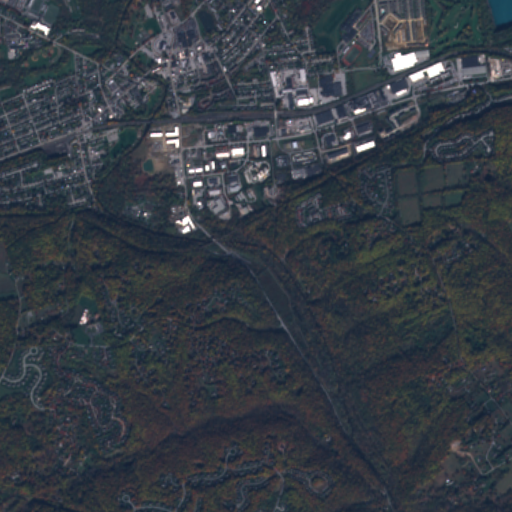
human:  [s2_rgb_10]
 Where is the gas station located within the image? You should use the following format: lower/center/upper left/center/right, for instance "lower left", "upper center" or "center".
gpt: The gas station is located in the upper left of the image.
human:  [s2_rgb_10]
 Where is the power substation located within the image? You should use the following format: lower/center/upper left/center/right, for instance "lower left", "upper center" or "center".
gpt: The power substation is located in the upper center of the image.
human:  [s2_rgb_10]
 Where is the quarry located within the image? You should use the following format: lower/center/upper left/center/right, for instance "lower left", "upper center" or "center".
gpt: The quarry is located in the upper right of the image.
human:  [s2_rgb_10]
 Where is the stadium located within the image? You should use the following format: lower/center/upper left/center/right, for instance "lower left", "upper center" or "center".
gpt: The stadium is located in the upper right of the image.
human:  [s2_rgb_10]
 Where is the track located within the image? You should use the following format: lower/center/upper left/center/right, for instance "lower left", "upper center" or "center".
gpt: The track is located in the upper right of the image.
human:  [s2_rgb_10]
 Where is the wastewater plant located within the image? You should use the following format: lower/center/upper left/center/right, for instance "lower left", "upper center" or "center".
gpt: The wastewater plant is located in the center left of the image.
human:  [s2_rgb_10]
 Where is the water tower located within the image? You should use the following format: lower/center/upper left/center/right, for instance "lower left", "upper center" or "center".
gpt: The water tower is located in the upper right of the image.
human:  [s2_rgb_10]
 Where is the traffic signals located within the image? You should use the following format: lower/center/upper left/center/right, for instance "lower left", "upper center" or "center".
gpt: The traffic signals is located in the upper of the image.
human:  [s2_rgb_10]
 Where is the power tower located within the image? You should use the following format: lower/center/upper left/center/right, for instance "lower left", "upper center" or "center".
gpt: There is no power tower in the image.